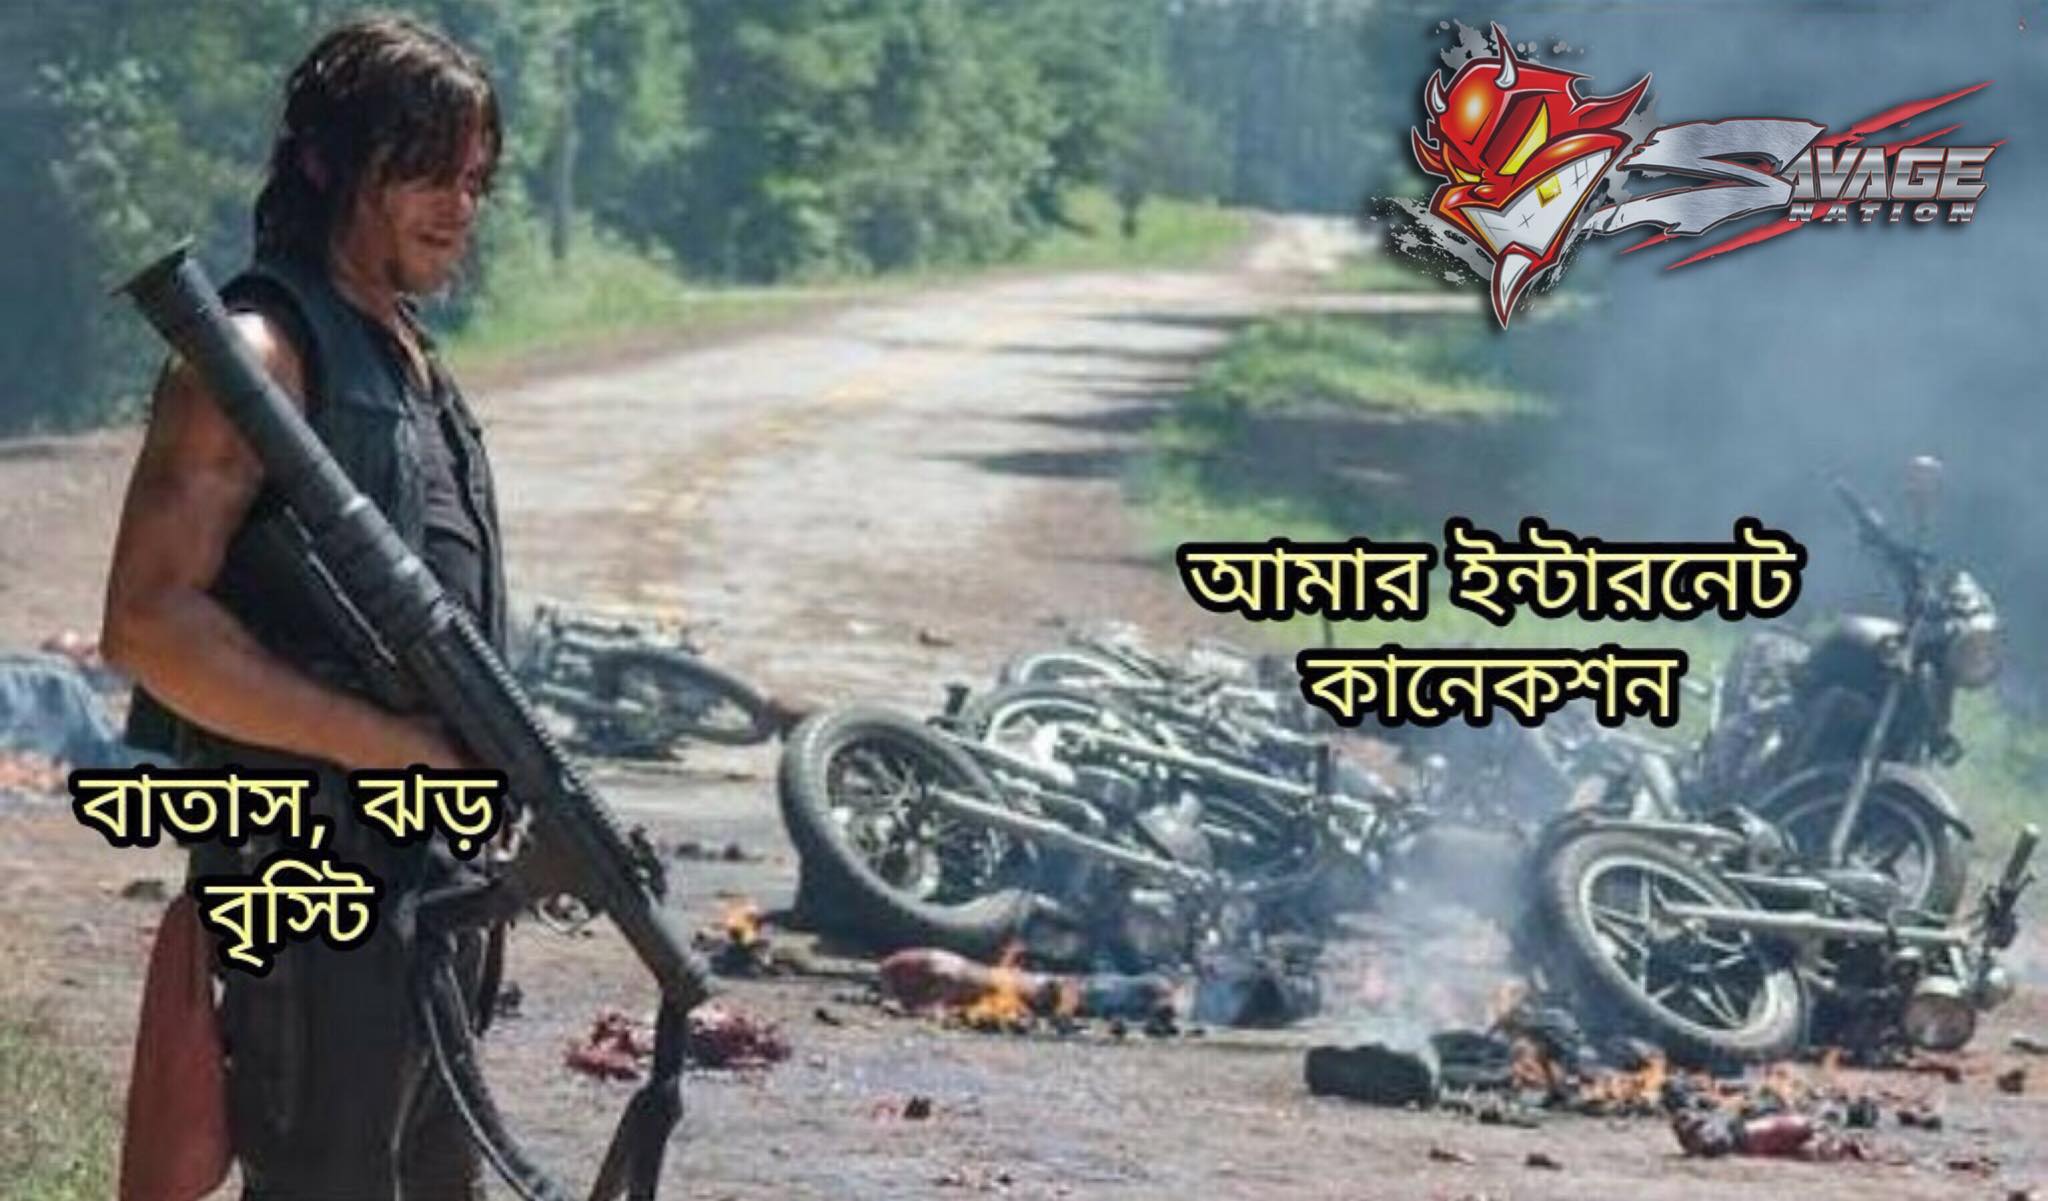
Text: বাতাস, ঝড় বৃষ্টি আমার ইন্টারনেট কানেকশন
Label: Non Hate